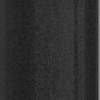
Label: dusty